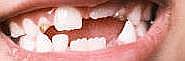
Condition: hypodontia